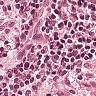
Metastatic tissue present: no